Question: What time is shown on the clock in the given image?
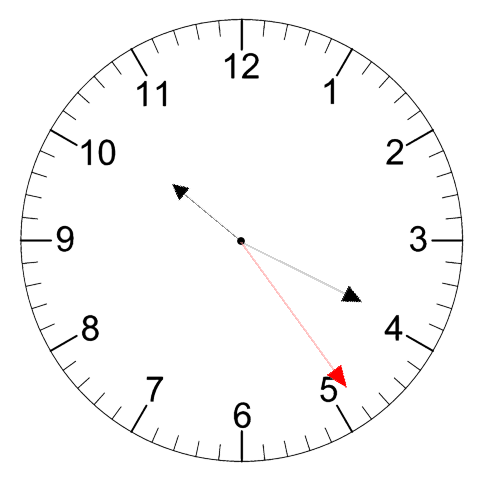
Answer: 10:19:24